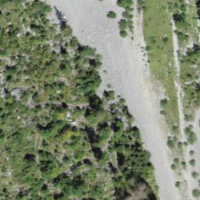
EUNIS habitat code: 23
Species observed at this site:
Gypaetus barbatus
Troglodytes troglodytes
Vaccinium vitis-idaea
Prunella modularis
Fringilla coelebs
Sylvia atricapilla
Ptyonoprogne rupestris
Turdus merula
Papilio machaon
Melitaea diamina
Phylloscopus collybita
Erithacus rubecula
Aquila chrysaetos
Regulus regulus
Nucifraga caryocatactes
Pyrrhocorax graculus
Falco tinnunculus
Periparus ater